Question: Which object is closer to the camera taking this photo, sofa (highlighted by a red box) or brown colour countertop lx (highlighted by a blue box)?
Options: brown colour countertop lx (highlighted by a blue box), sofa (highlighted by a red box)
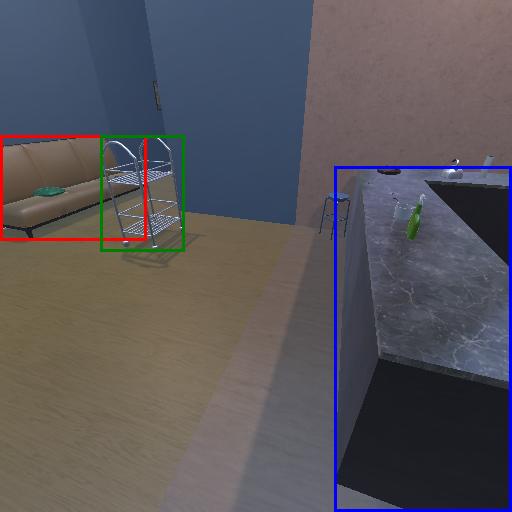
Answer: brown colour countertop lx (highlighted by a blue box)